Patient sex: M
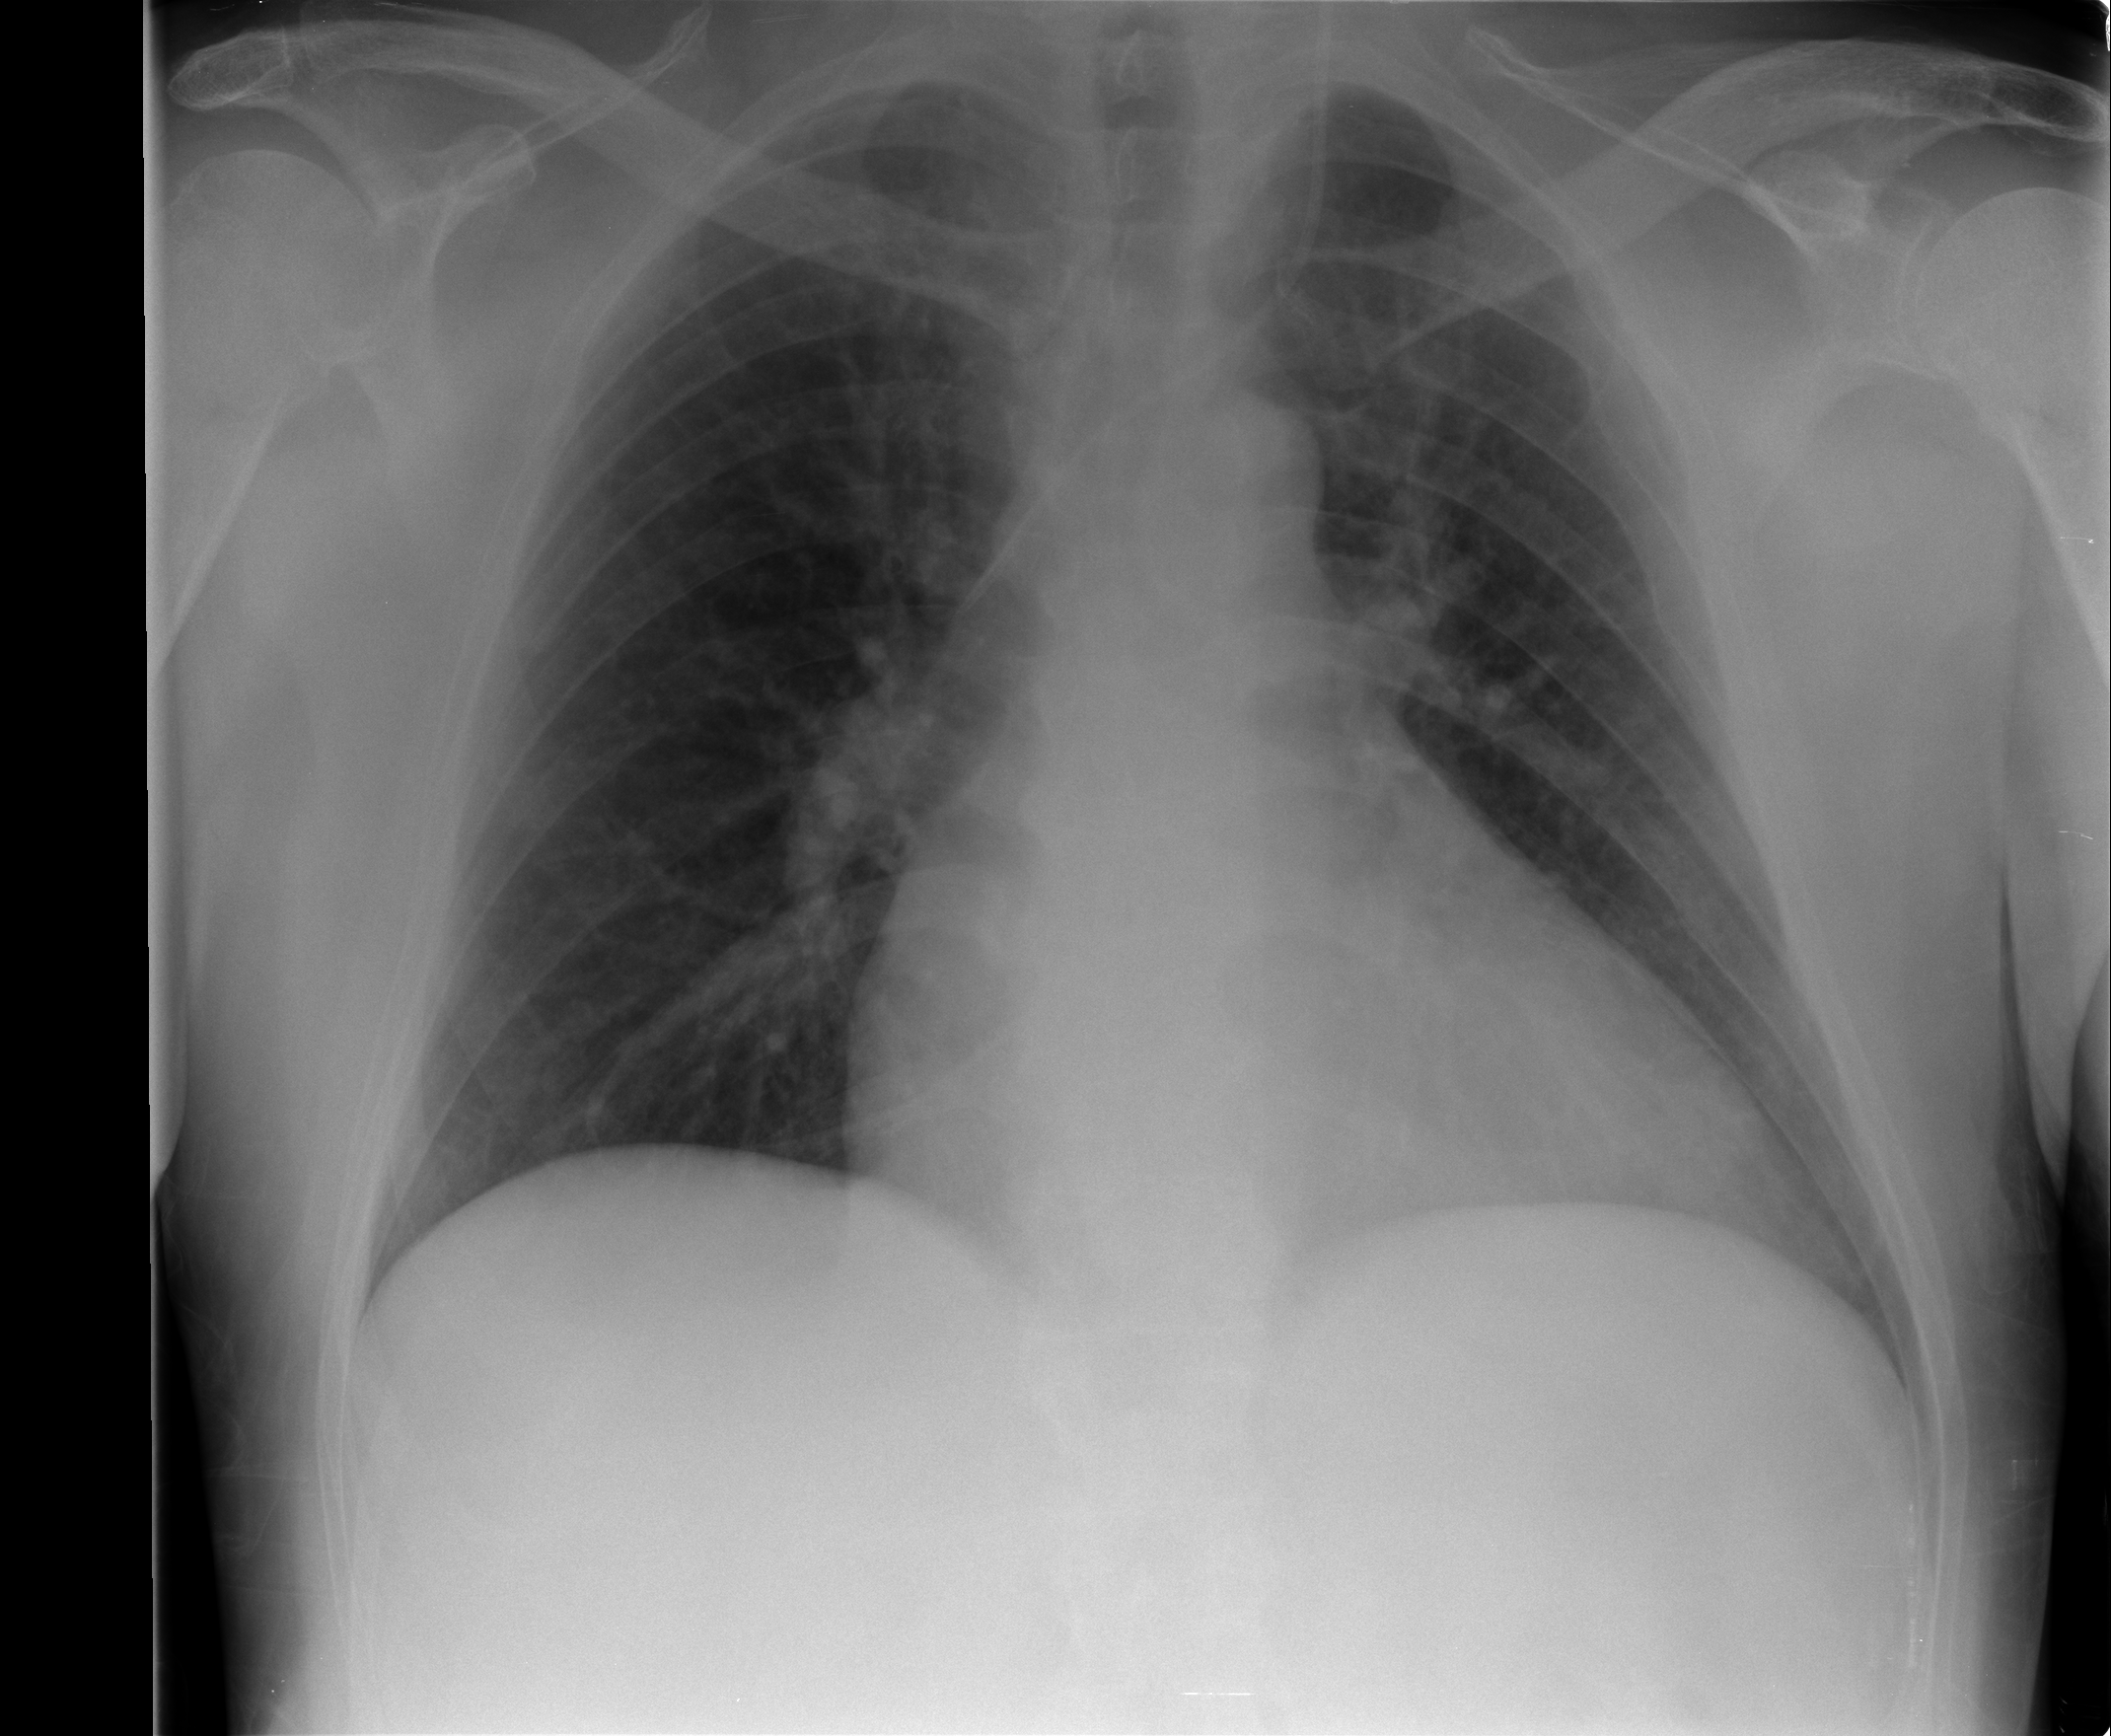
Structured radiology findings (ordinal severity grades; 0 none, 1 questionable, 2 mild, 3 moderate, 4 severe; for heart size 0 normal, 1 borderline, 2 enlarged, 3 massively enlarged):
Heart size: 2
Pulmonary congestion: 2
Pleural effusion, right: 0
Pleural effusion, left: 0
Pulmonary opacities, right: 0
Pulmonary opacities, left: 0
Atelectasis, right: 1
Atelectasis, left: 1